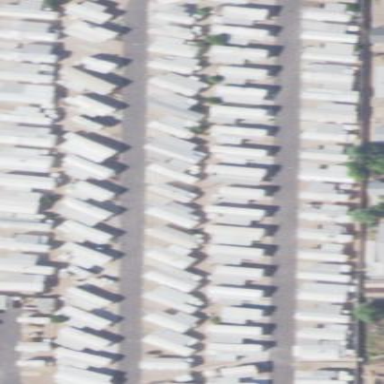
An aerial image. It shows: Residential area designated as trailer park.